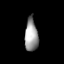
Tissue: lung
Cell type: Endothelial cells
Senescence score: 0.555
Nuclear area (px): 424
Mean DAPI intensity: 153.807